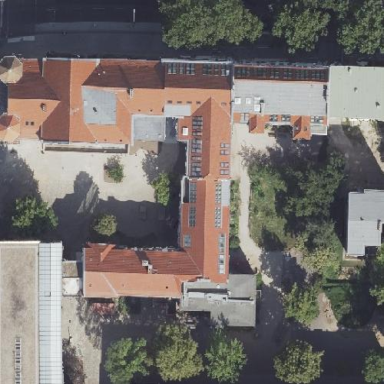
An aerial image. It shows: School.